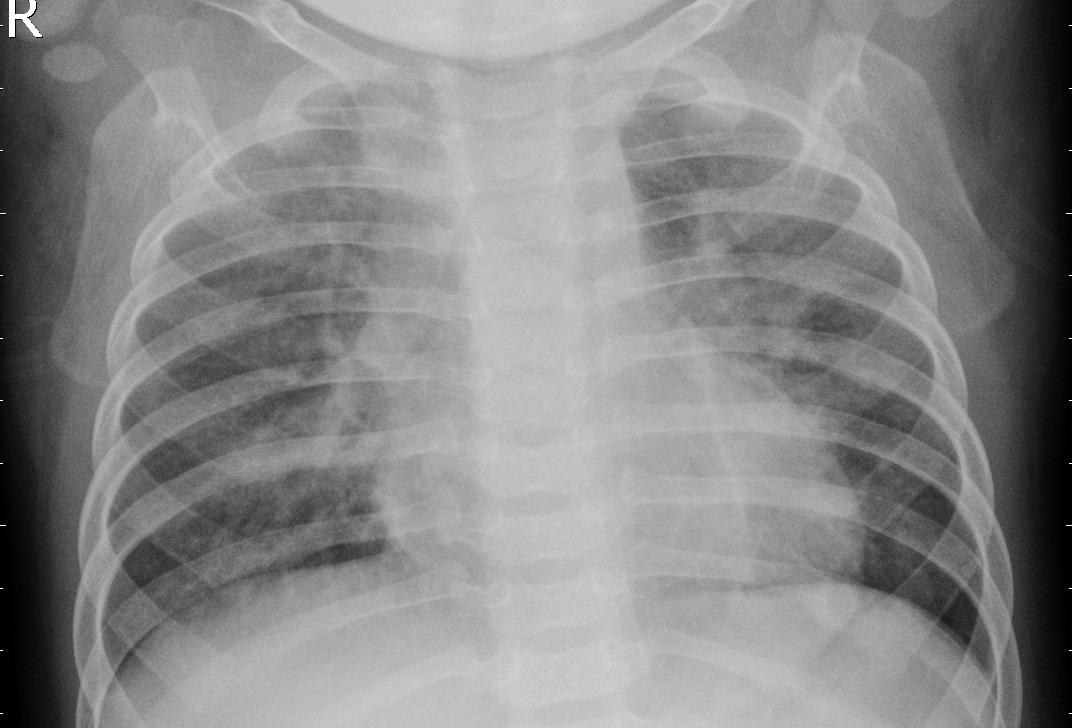
Diagnosis: PNEUMONIA